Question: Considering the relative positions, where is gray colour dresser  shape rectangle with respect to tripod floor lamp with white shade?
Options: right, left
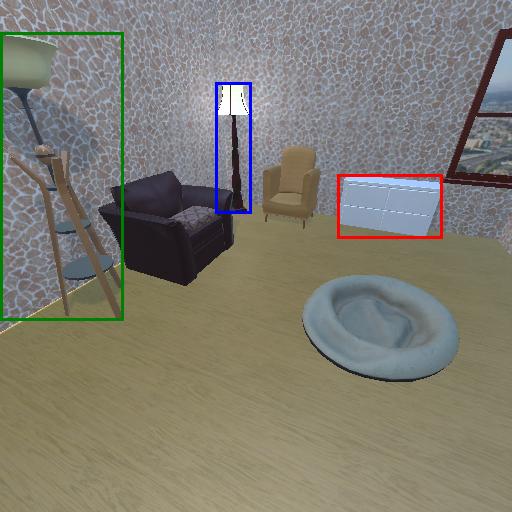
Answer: right